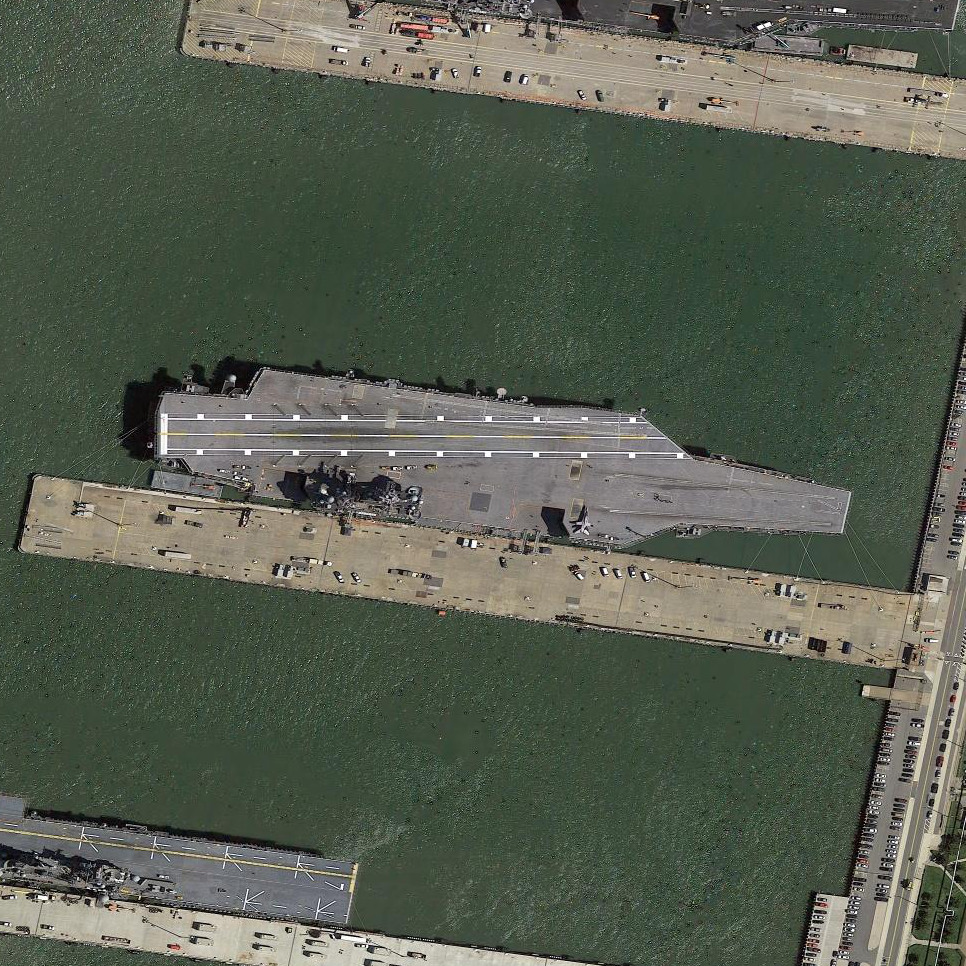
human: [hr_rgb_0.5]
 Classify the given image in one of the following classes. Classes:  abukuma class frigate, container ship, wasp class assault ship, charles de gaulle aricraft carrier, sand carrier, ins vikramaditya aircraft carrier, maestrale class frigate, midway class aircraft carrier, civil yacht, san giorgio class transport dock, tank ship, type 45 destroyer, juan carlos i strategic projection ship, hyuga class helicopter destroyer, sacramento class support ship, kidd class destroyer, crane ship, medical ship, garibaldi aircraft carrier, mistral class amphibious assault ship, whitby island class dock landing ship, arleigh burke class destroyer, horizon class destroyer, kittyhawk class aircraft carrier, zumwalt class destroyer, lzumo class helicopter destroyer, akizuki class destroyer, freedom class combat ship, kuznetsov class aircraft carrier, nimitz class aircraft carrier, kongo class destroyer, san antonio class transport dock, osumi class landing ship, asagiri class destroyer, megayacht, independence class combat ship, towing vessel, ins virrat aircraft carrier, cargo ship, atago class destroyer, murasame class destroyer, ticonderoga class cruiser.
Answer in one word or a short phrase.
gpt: Nimitz class aircraft carrier